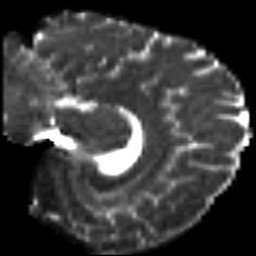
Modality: T2w
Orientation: sagittal
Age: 42
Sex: female
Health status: healthy
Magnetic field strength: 3 T
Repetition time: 8.4 s
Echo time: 0.0926 s